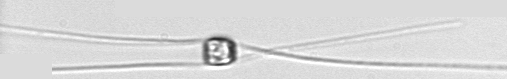
Label: Chaetoceros_danicus